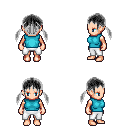
a pixel art fantasy rpg character, female body template, human, light skin, teal sleeveless shirt, white pants, gray twin-tailed hairstyle, four views (front, back, left, right), 2x2 character sprite sheet, small pixel art, hard edges, no anti-aliasing